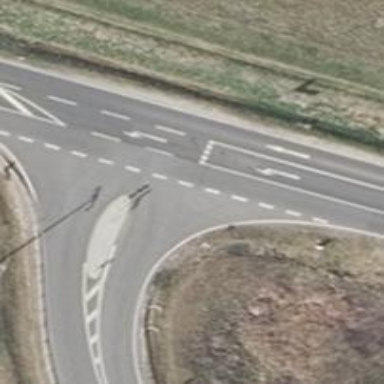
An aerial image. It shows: Secondary road with asphalt surface.